Aerial crown-view tile of a tropical tree (Barro Colorado Island, Panama), acquired 20250512:
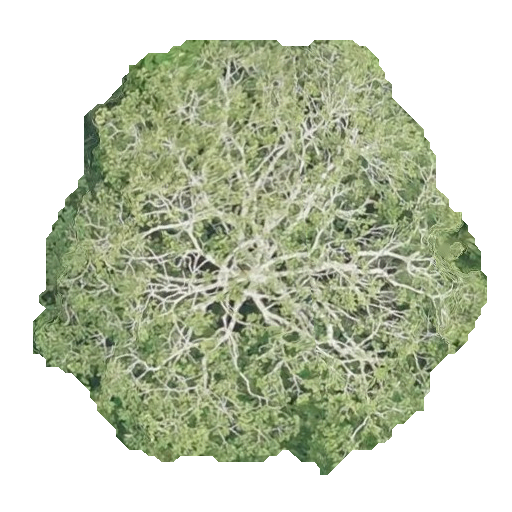
Species: Sterculia apetala
GBIF accepted scientific name: Sterculia apetala
Crown area: 213.402 m²